Aerial crown-view tile of a tropical tree (Barro Colorado Island, Panama), acquired 20250414:
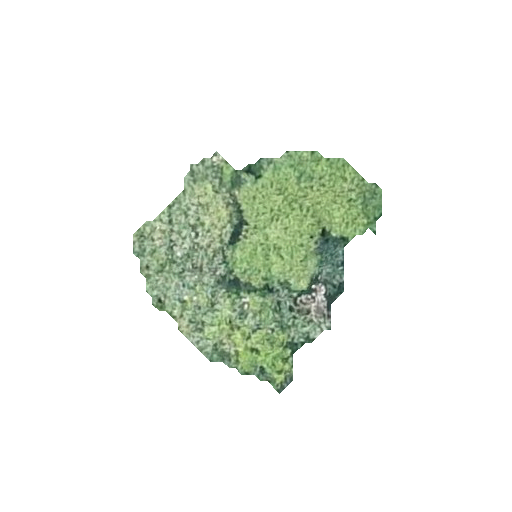
Species: Cordia alliodora
GBIF accepted scientific name: Cordia alliodora
Crown area: 55.571 m²